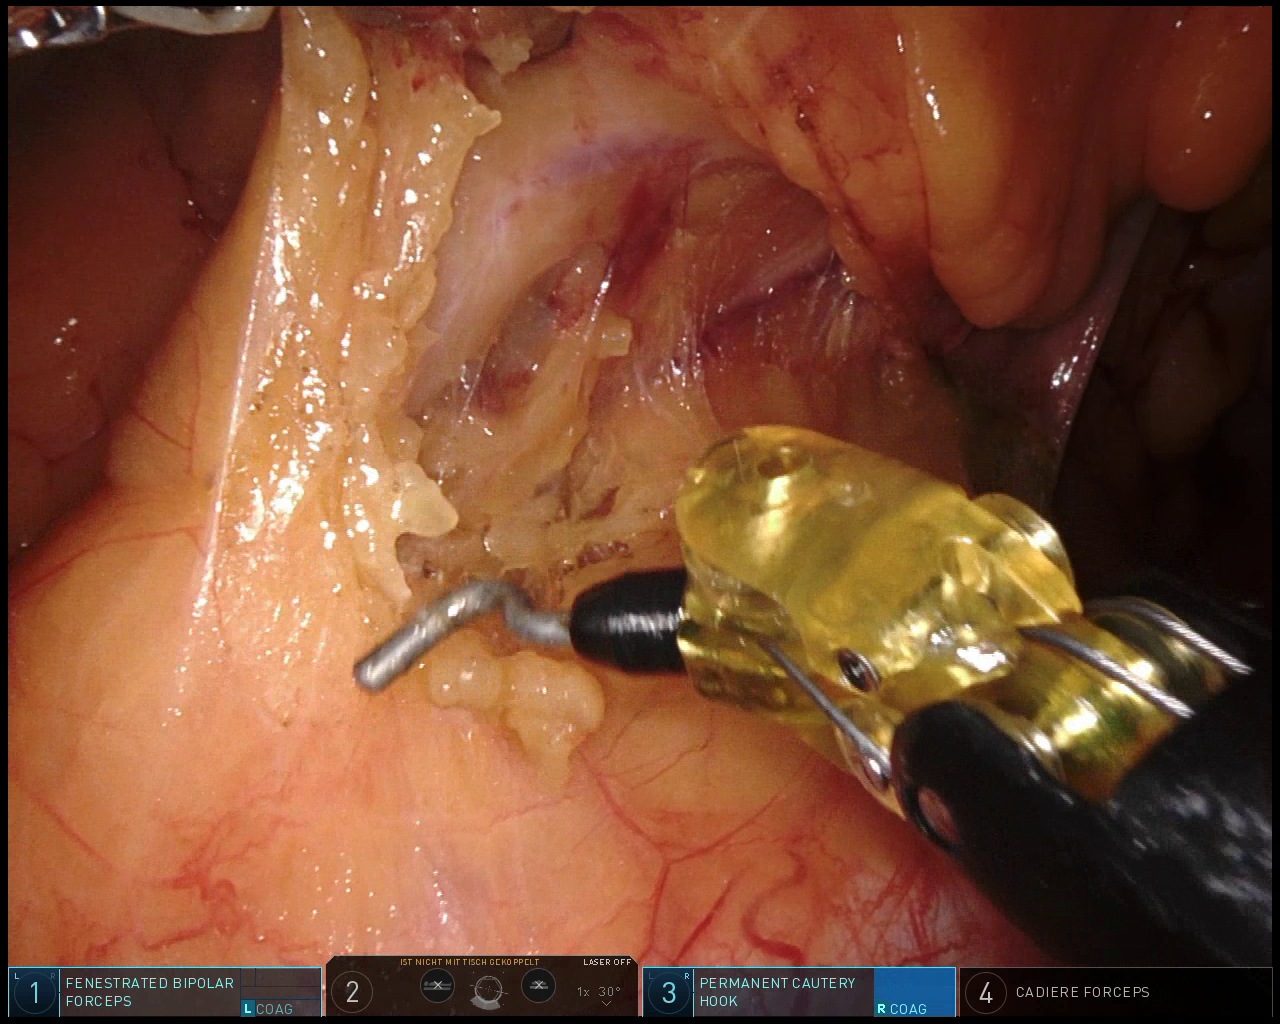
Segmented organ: inferior_mesenteric_artery
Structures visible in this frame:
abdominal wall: no
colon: yes
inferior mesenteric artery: yes
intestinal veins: no
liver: no
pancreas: no
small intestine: no
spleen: no
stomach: no
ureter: no
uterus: no
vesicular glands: no